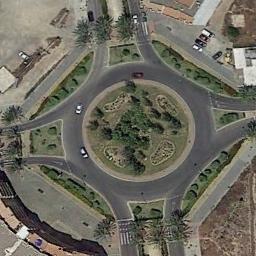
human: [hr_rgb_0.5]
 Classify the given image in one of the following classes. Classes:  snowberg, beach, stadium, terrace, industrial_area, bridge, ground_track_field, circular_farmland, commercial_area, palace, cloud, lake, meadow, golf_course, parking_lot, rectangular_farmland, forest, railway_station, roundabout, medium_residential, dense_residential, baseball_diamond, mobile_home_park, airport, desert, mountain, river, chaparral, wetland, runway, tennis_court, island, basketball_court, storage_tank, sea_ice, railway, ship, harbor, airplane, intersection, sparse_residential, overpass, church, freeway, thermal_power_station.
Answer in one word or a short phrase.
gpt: roundabout